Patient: sex F, age 67
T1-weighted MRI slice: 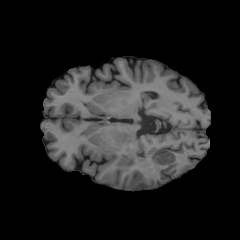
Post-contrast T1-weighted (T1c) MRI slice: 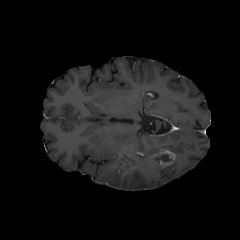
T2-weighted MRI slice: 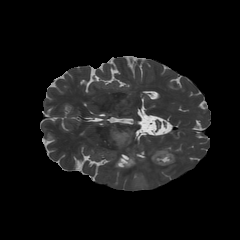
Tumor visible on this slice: yes
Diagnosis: Glioblastoma, IDH-wildtype
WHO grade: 4